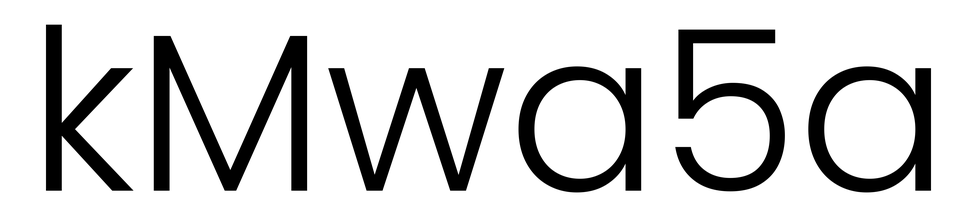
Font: Poppins-Light